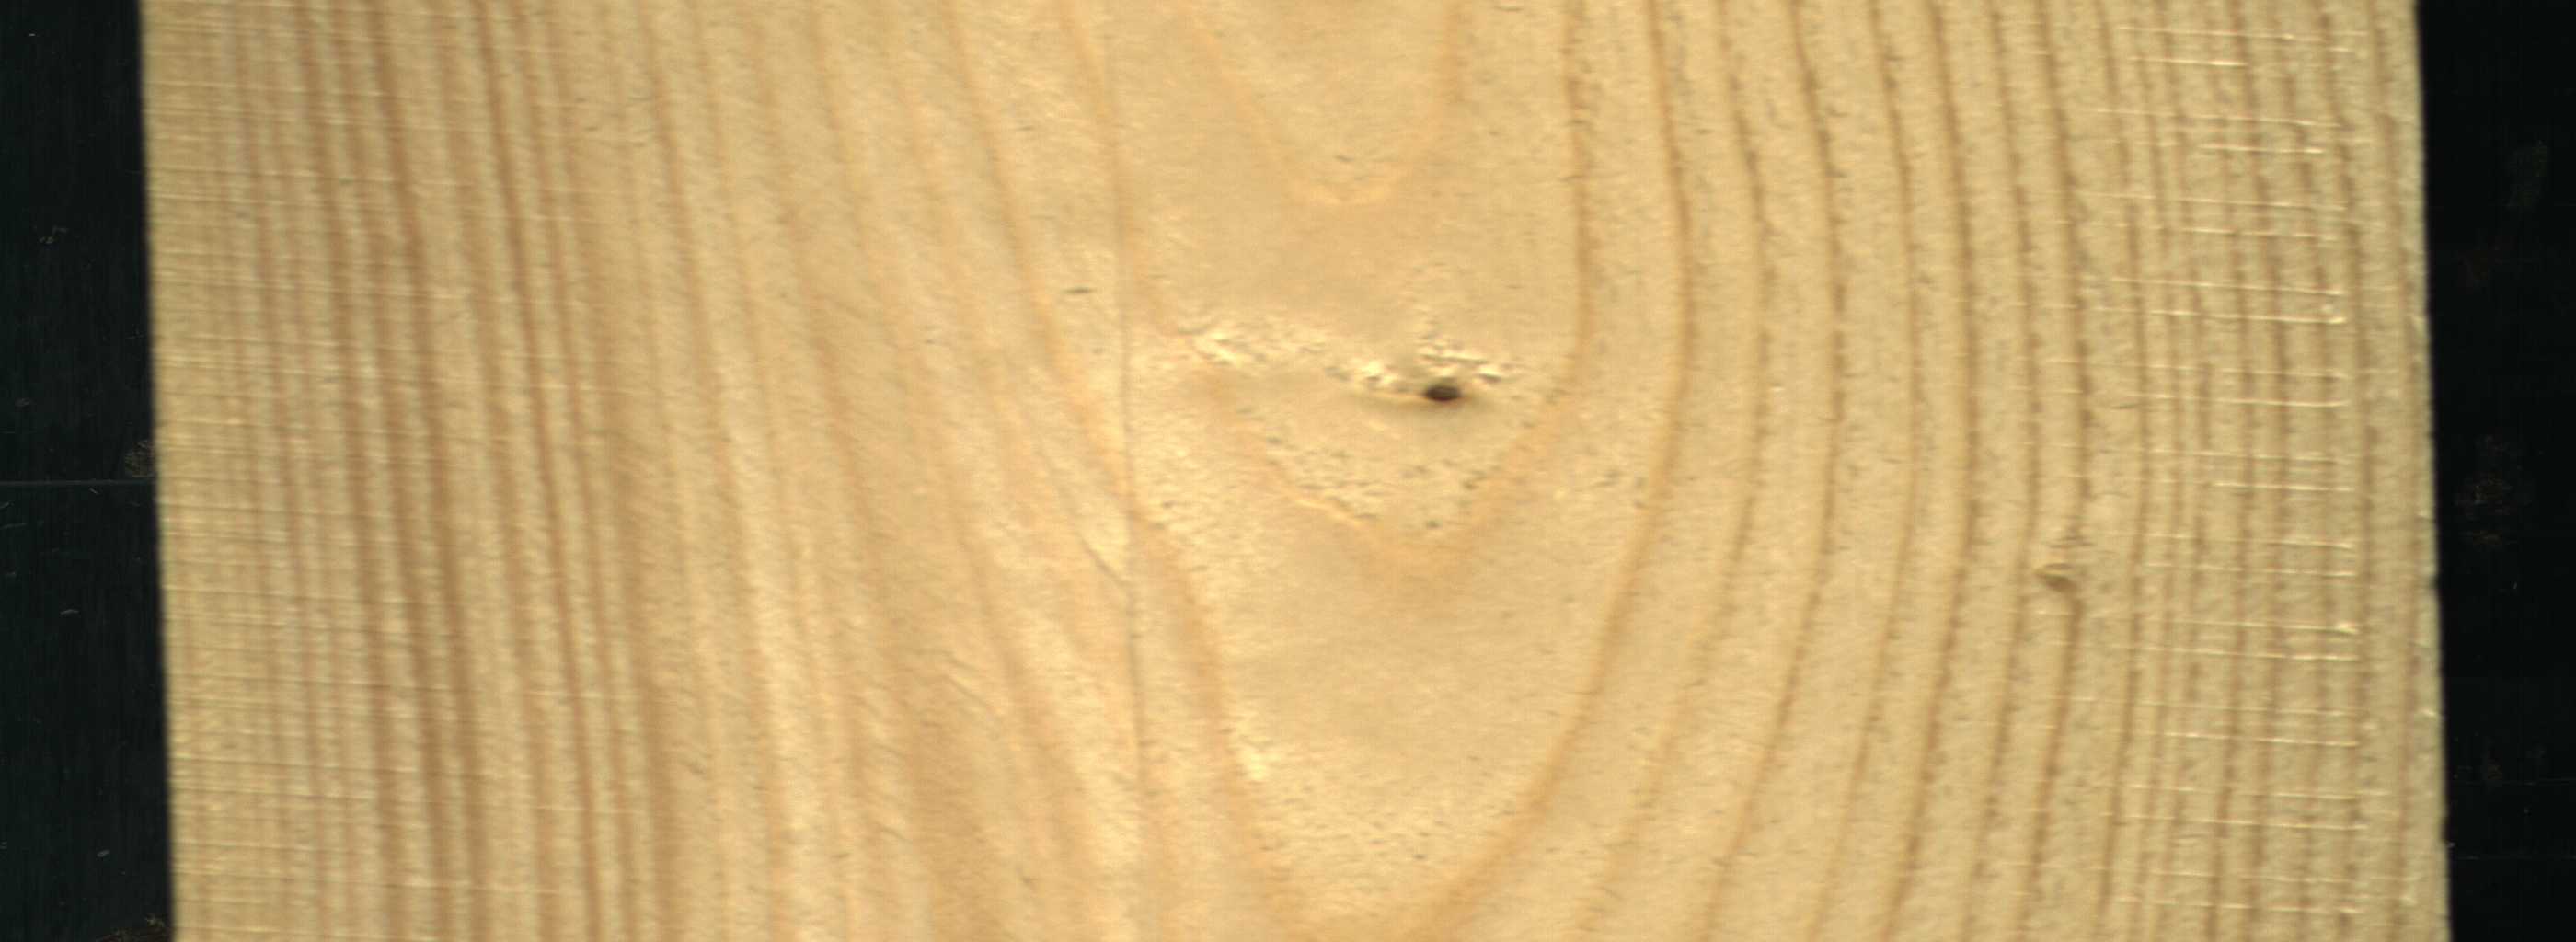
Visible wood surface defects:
Live_Knot